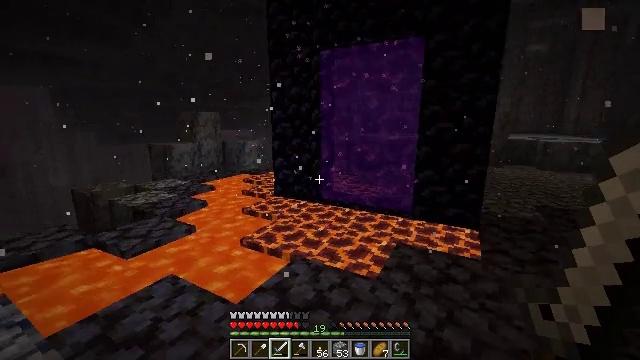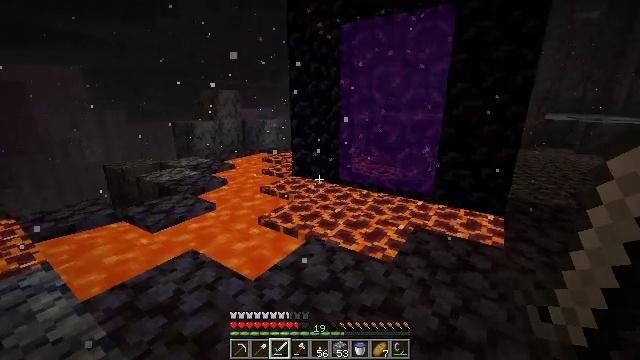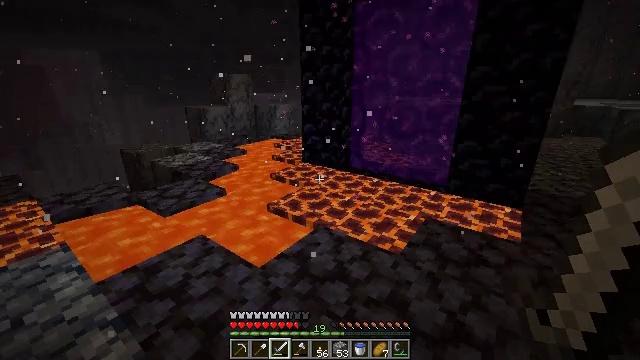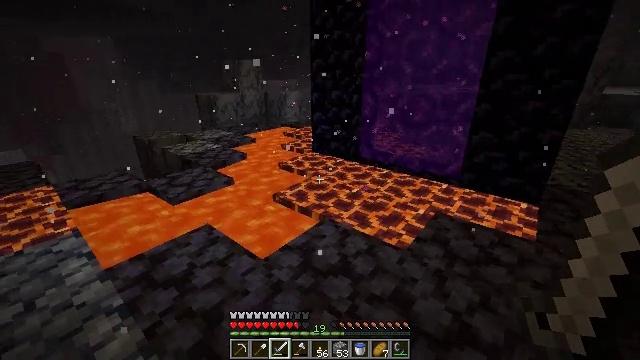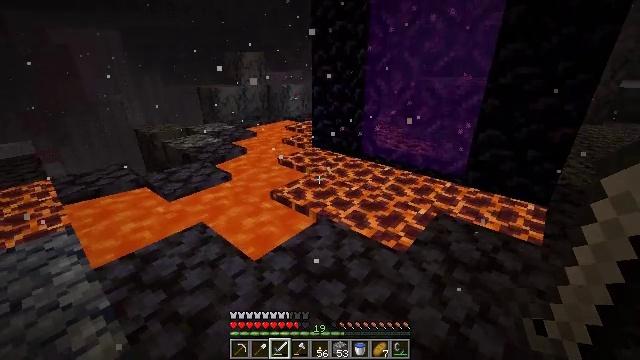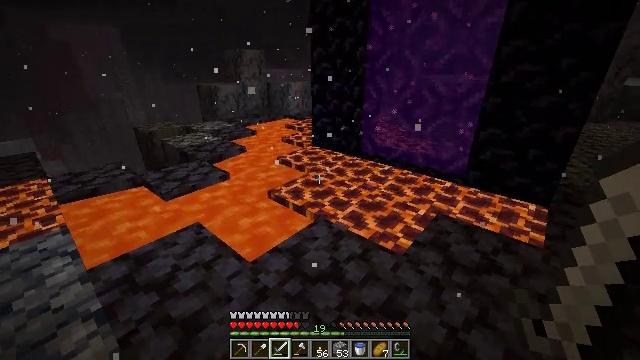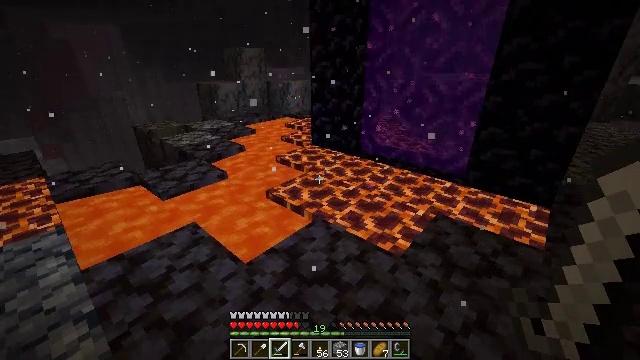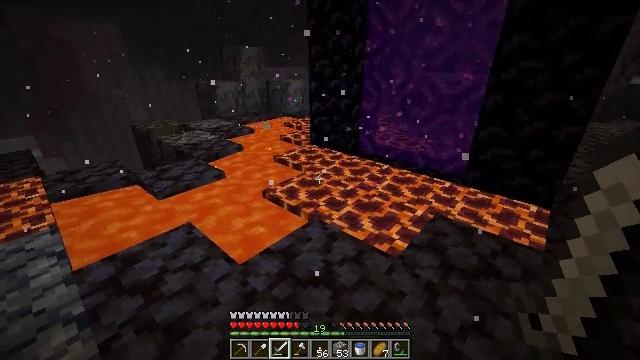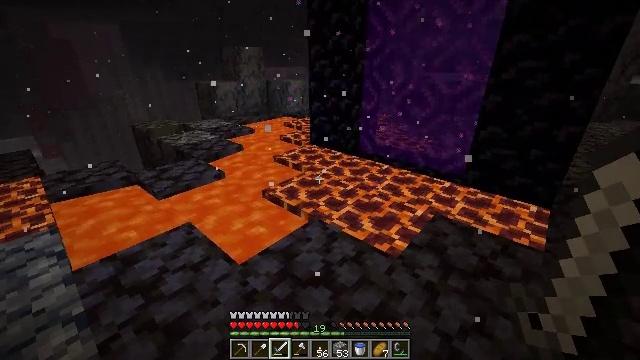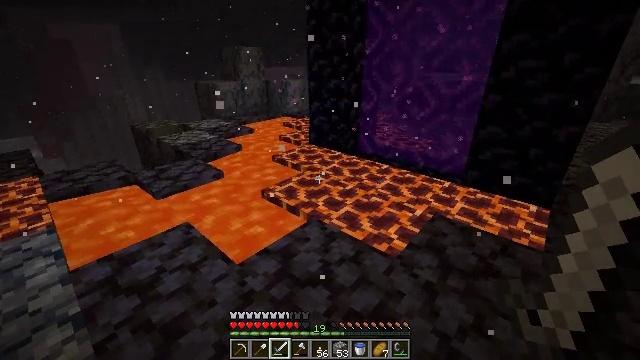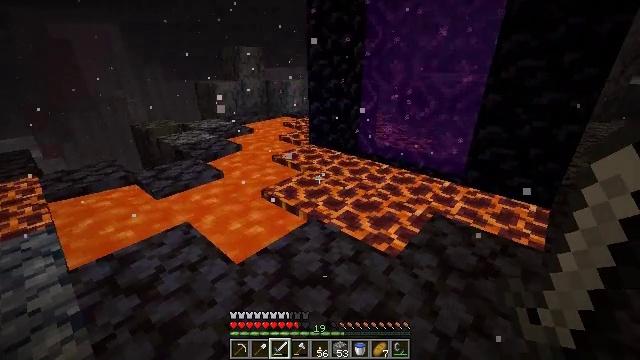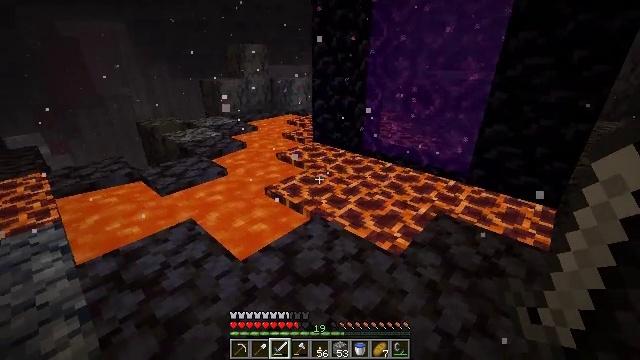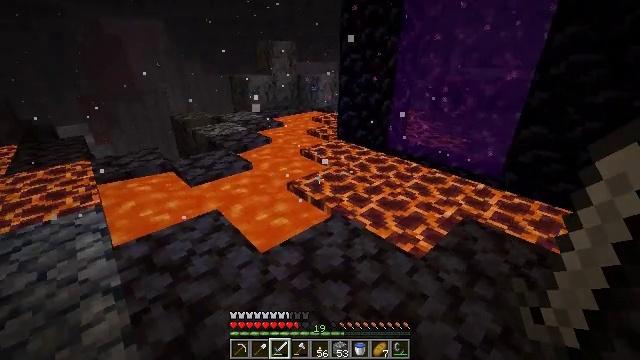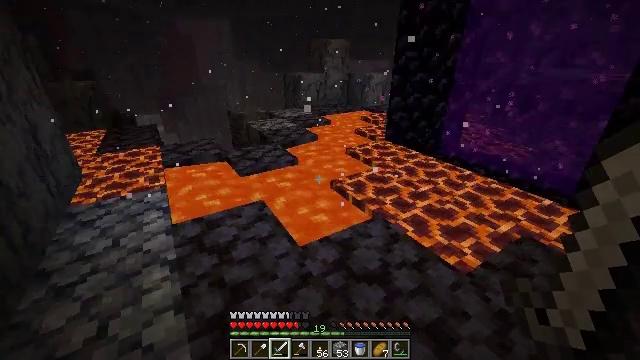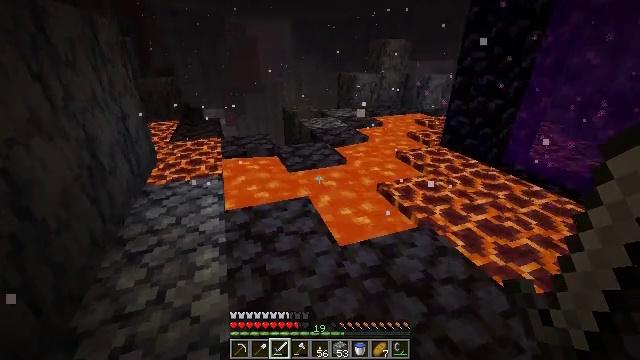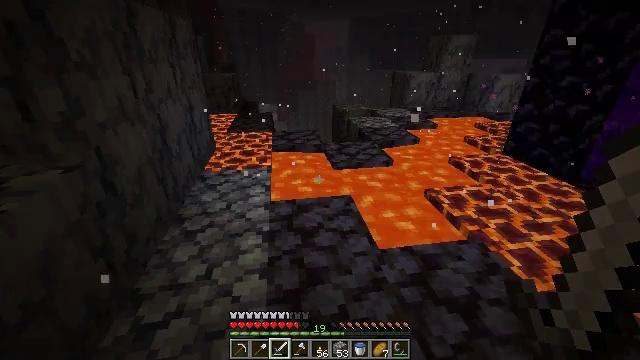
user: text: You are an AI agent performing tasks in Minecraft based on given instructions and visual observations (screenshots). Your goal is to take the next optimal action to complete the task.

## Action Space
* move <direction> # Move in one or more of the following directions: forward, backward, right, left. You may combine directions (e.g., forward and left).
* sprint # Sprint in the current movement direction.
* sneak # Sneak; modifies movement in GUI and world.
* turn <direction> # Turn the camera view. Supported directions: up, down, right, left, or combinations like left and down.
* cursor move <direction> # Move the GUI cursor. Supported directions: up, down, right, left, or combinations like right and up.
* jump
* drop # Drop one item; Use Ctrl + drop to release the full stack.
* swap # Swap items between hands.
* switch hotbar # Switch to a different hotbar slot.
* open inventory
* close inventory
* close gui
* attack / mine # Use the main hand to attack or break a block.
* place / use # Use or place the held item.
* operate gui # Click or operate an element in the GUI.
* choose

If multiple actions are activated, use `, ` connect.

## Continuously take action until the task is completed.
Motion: motion action
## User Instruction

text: Break the magma block to collect it.
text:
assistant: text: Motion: move right, turn left and down
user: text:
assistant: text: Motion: move right, turn left and down
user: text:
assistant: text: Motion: move right, turn left and down
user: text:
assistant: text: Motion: move right, turn left and down
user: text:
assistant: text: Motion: no_op
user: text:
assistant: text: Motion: no_op
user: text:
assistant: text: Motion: no_op
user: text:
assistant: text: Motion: no_op
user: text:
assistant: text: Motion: no_op
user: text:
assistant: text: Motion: no_op
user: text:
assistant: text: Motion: no_op
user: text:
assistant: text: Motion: turn left
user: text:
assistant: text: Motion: turn left
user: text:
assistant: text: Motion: turn left
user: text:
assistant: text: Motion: turn left
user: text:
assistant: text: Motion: turn left
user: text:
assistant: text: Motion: turn left
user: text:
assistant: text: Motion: no_op
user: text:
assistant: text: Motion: no_op
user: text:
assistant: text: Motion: no_op
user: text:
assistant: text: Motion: no_op
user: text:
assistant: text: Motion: no_op
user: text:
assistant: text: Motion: no_op
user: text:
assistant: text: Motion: no_op
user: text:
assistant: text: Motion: turn right and down
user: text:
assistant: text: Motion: turn right and down
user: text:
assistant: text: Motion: turn right and down
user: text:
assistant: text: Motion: turn right and down
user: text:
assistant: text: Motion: move right, turn right and down
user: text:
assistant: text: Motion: move right, turn right and down